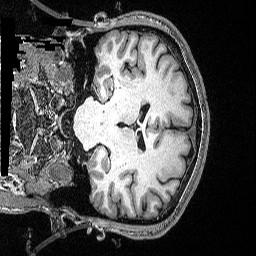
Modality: T1w
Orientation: coronal
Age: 31
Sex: male
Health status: ill
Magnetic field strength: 3 T
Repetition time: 2.53 s
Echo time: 0.00331 s